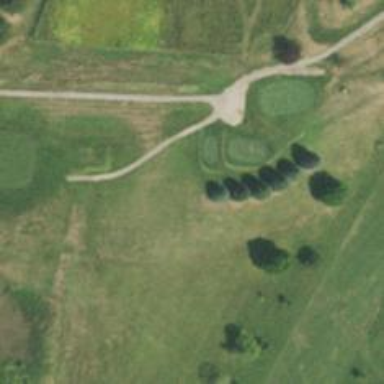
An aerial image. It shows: Service road used as golf cart path.